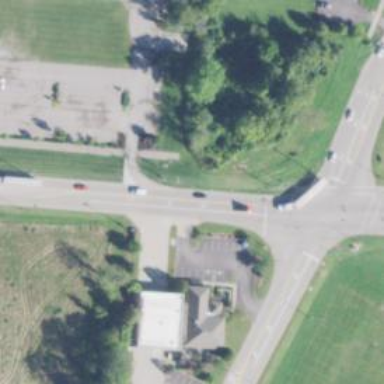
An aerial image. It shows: Marked crossing on cycleway.